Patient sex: F
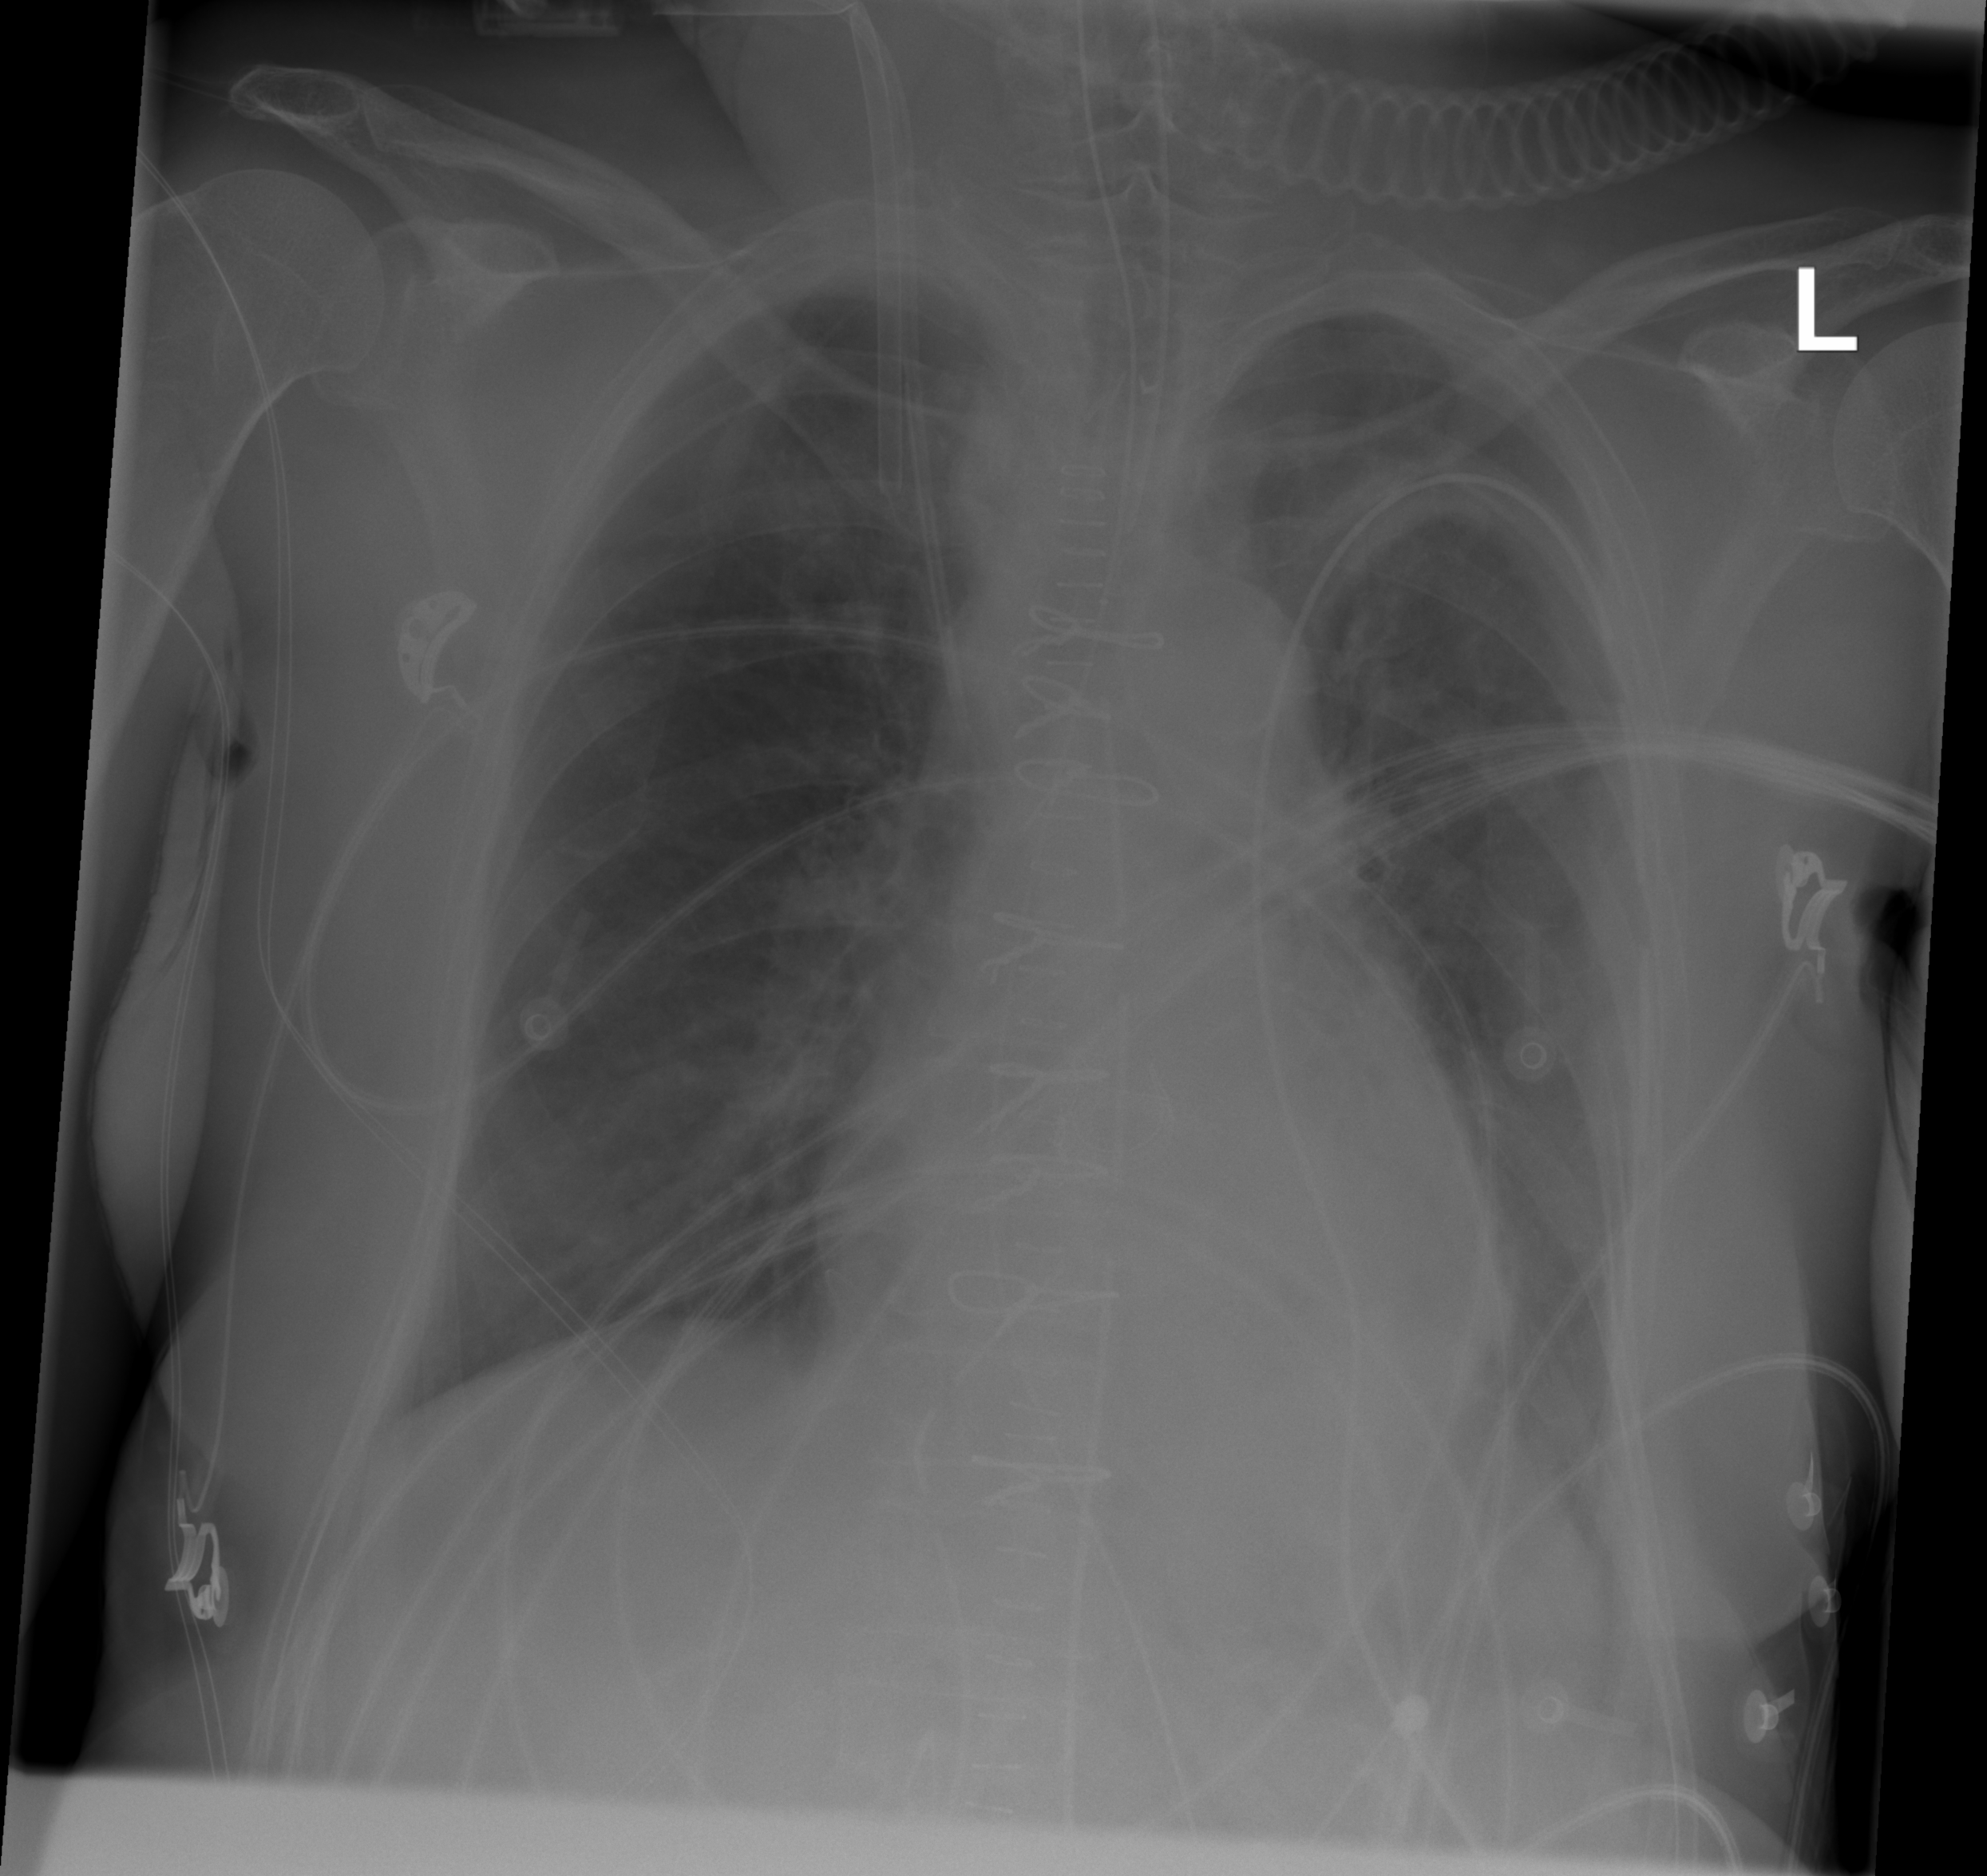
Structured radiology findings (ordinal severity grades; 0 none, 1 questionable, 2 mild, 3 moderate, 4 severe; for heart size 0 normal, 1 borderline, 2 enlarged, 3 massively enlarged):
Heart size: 0
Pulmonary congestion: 0
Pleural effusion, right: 0
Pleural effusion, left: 0
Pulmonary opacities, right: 0
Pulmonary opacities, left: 0
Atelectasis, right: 0
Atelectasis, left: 2